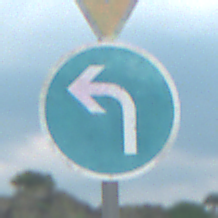
Verkehrszeichen: VorgeschriebeneFahrtrichtungLinks
Zusatzzeichen oben: VorfahrtGewaehren
Umgebung: Outdoor, Nature
Tageszeit: MorningAfternoon
Wetter: PartlyCloudy
Licht: Natural
Jahreszeit: NotSpecified
Kontrast: LowContrast